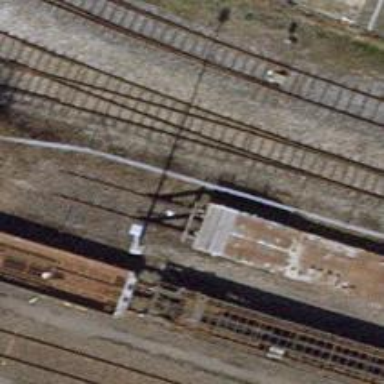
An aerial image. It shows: Railway buffer stop.